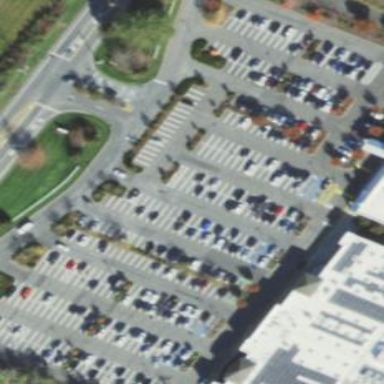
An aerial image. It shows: Parking aisle designated as service road.